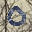
Label: 0